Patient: sex M, age 78
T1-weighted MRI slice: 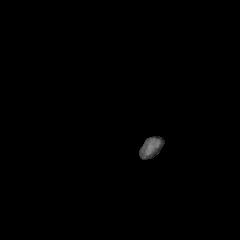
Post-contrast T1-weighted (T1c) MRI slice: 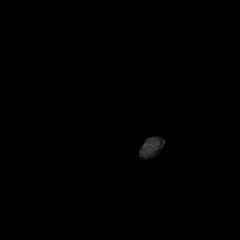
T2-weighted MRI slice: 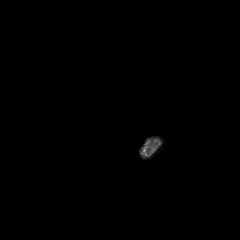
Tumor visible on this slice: no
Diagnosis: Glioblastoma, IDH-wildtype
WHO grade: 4